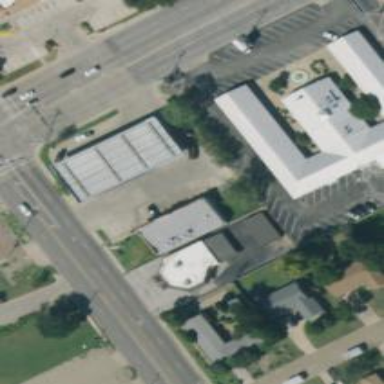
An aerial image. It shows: Convenience shop.